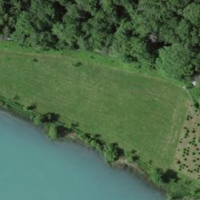
EUNIS habitat code: 24
Species observed at this site:
Fragaria vesca